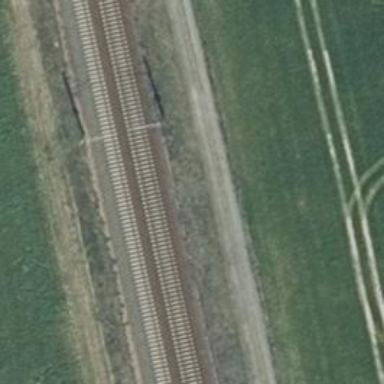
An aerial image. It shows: Railway milestone with catenary mast.